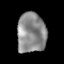
Tissue: lung
Cell type: Others
Senescence score: 0.2148
Nuclear area (px): 1131
Mean DAPI intensity: 139.824